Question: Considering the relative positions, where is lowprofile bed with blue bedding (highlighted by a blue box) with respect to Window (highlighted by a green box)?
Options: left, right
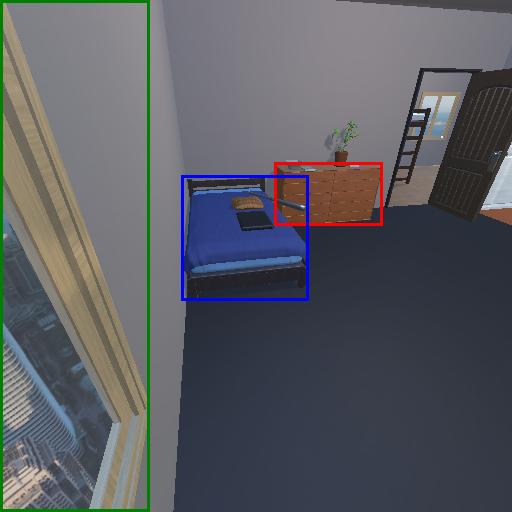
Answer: left